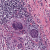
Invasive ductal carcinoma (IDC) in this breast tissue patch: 0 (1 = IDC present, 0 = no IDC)